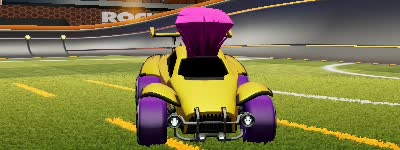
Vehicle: octane